Question: I am trying to come up with an algorithm to merge two linked lists. Basically I am trying to combine the lists like below,
S = [1, 9, 5, 3] and Q = [0, 4, 3, 6, 6, 2] and result should be [1, 0, 4, 9, 5, 3, 6, 3,6, 2]
'''
import java.util.Formatter;
public class IntList {
public int first;
public IntList rest;
public IntList(int first0, IntList rest0) {
first = first0;
rest = rest0;
}
public IntList() {
this(0, null);
}
@Override
public int hashCode() {
return first;
}
public static IntList of(Integer... args) {
IntList result, p;
if (args.length > 0) {
result = new IntList(args[0], null);
} else {
return null;
}
int k;
for (k = 1, p = result; k < args.length; k += 1, p = p.rest) {
p.rest = new IntList(args[k], null);
}
return result;
}
public boolean equals(Object x) {
if (!(x instanceof IntList)) {
return false;
}
IntList L = (IntList) x;
IntList p;
for (p = this; p != null && L != null; p = p.rest, L = L.rest) {
if (p.first != L.first) {
return false;
}
}
if (p != null || L != null) {
return false;
}
return true;
}
private int detectCycles(IntList A) {
IntList tortoise = A;
IntList hare = A;
if (A == null) {
return 0;
}
int cnt = 0;
while (true) {
cnt++;
if (hare.rest != null) {
hare = hare.rest.rest;
} else {
return 0;
}
tortoise = tortoise.rest;
if (tortoise == null || hare == null) {
return 0;
}
if (hare == tortoise) {
return cnt;
}
}
}
@Override
public String toString() {
Formatter out = new Formatter();
String sep;
sep = "(";
int cycleLocation = detectCycles(this);
int cnt = 0;
for (IntList p = this; p != null; p = p.rest) {
out.format("%s%d", sep, p.first);
sep = ", ";
cnt++;
if ((cnt > cycleLocation) && (cycleLocation > 0)) {
out.format("... (cycle exists) ...");
break;
}
}
out.format(")");
return out.toString();
}
}
'''
It would be great if someone can suggest an algorithm to achieve this.
'''
public static IntList merge(IntList S, IntList Q) {
//body
}
'''
This is what I have done so far.
'''
public static IntList merge(IntList S, IntList Q) {
if (S == null) {
return Q;
} else if (Q == null) {
return S;
} else {
return new IntList(S.first, merge(Q.rest, S));
}
}
'''

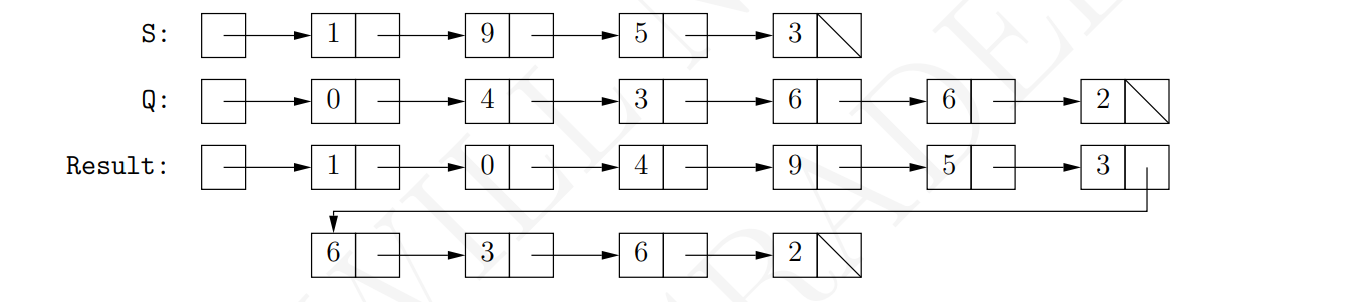
Answer: Your attempt was going in the right direction, but in the recursive step, don't only take the first value from the first list, also take the first value from the second list, and call a recursive merge on both "rests" of the lists.
So change this line:
'''
return new IntList(S.first, merge(Q.rest, S));
'''
to:
'''
return new IntList(S.first, new IntList(Q.first, merge(Q.rest, S.rest)));
'''